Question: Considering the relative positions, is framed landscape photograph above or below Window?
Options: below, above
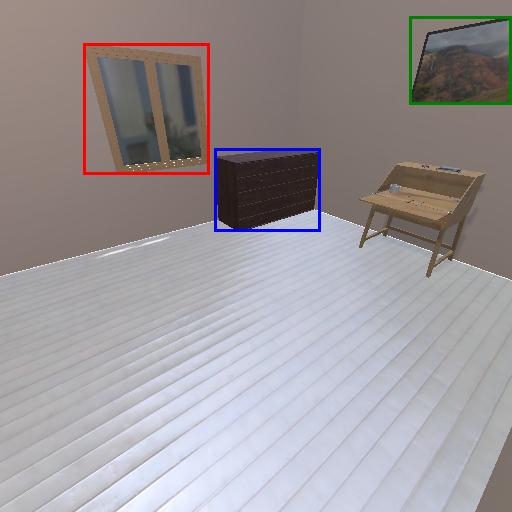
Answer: below